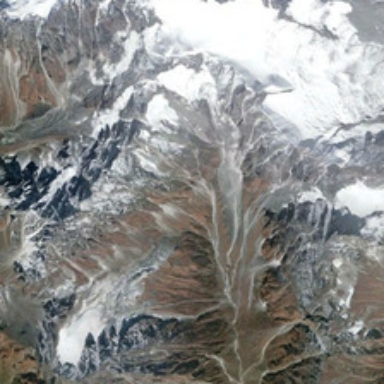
It is a piece of mountain with snow partly .